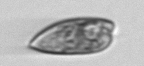
Label: Prorocentrum_dentatum